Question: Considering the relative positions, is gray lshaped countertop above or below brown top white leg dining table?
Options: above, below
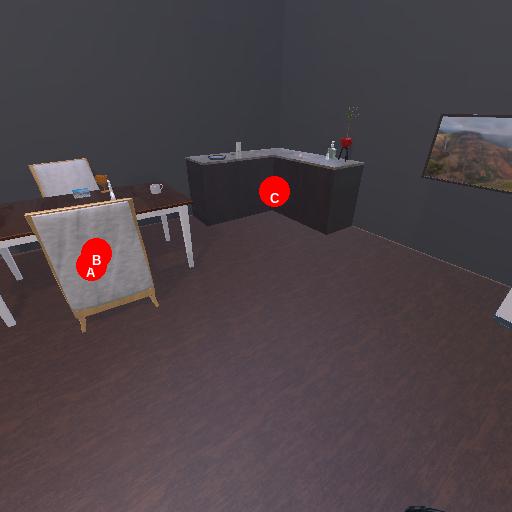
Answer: above